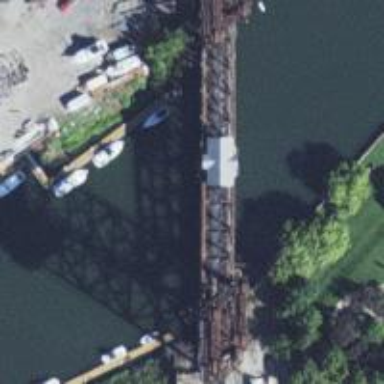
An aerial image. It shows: Historic bridge.